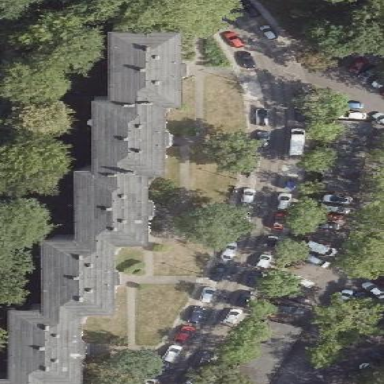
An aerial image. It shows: Black hipped-roof apartments building.